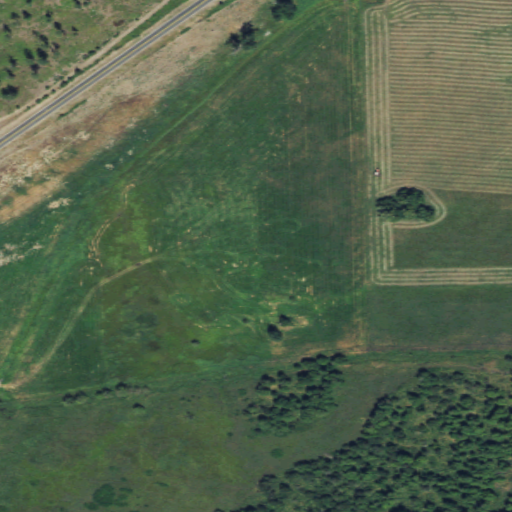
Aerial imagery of plain(s) in Washington named Schmid Meadows containing herbaceous wetlands, woody wetlands, pasture, shrub, open development, low intensity development, and grassland